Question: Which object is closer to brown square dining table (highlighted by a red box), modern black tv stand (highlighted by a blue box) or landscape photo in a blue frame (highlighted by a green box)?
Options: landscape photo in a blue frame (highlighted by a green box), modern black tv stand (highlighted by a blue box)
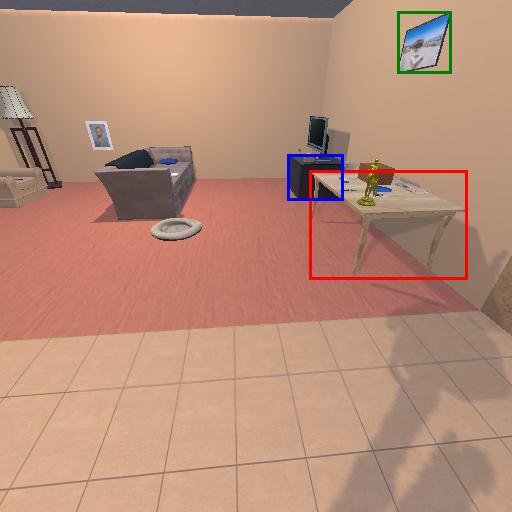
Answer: landscape photo in a blue frame (highlighted by a green box)